Field crop: maize
Growth stage: 1
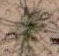
Species: salsola